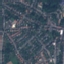
Land use / land cover: Residential